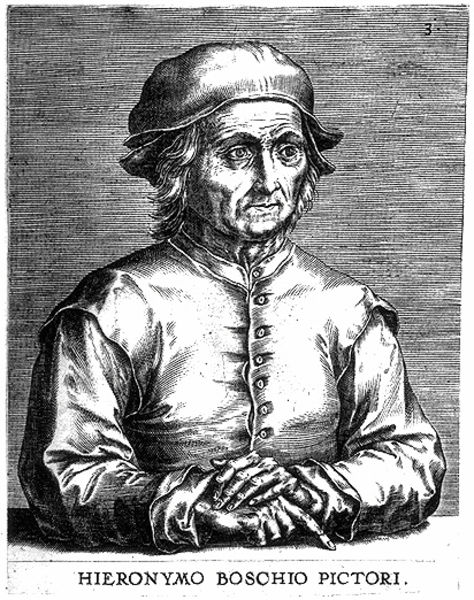
Titel: Bildnis des Hieronymus Bosch
Künstler: Hieronymus Cock
Institution: (Seriendruck)
Schlagwörter: hand, mann, schatten, weiß, finger, frisur, grau, haar, hut, licht, mund, nase, profil, schwarz, stirn, tisch, zeichnung, blick, haube, alt, bart, hemd, jacke, kappe, mütze, augen, falten, gesicht, kleidung, kragen, rahmen, ärmel, bildnis, hals, hände, portrait, porträt, haare, knopf, kontrast, lippen, renaissance, kopfbedeckung, schrift, wangen, furchen, grafik, graphik, gefaltet, zeigefinger, inschrift, glanz, pupillen, maler, knöpfe, knopfleiste, selbstporträt, weste, lider, unterschrift, buch, druck, schwarz weiss, schraffur, schraffuren, radierung, stich, titel, künstler, seite, widmung, text, buchseite, untertitel, selbstportrait, eingefallen, frontalansicht, runzeln, zahl, ziffer, mittelalter, wams, repräsentation, gelehrter, künstlerbild, kupferstich, erinnerung, garten eden, hieronymus, lid, bosch, cranach, fingernagel, händel, hieronymus bosch, memoria, pictori, boschio, hieronymo, hieronimus bosch, selbsbildnis, 16. jahrhundert, kaltnadel radierung, hieronymo boschio, hieronymo boschio pictori, hieronymus busch